Question: I need to create a bubble plot similar to this one:

I used 'ggplot2' to create a one-sided bubble plot using code from <URL>.
This created the y axis and the x axis on the right side, but I need to have the x axis on both sides. Any suggestions?
This my code:
'''
grid <- read.csv("data.csv", sep=",")
grid$Variability <- as.character(grid$Variability)
grid$Variability <- factor(grid$Variability, levels=unique(grid$Variability))
grid$Research <- as.character(grid$Research)
grid$Research <- factor(grid$Research, levels=unique(grid$Research))
grid$Contribution <- as.character(grid$Contribution)
grid$Contribution <- factor(grid$Contribution, levels=unique(grid$Contribution))
library(ggplot2)
ggplot(grid, aes(Research, Variability))+
geom_point(aes(size=sqrt(grid$CountResearch*2 /pi)*7.5), shape=21, fill="white")+
geom_text(aes(label=CountResearch),size=4,hjust=0.5,vjust=0.5)+
scale_size_identity()+
theme(panel.grid.major=element_line(linetype=2, color="black"),
axis.title.x=element_text(vjust=-0.35,hjust=1),
axis.title.y=element_text(vjust=0.35),
axis.text.x=element_text(angle=0,hjust=0.5,vjust=0.5) )
'''
Sample of data:
'''
structure(list(Variability = structure(c(1L, 1L, 1L, 1L, 1L, 2L, 2L, 2L, 2L,
2L, 3L, 3L, 3L, 3L, 3L, 4L, 4L, 4L, 4L, 4L), .Label = c("C",
"R", "D", "A"), class = "factor"),
Research = structure(c(1L, 2L, 3L, 4L, 5L, 1L, 2L, 3L, 4L,
5L, 1L, 2L, 3L, 4L, 5L, 1L, 2L, 3L, 4L, 5L), .Label = c("Op",
"Maint", "Evol", "Re", ""), class = "factor"),
CountResearch = c(5L, 21L, 12L, 3L, NA, 1L, 1L, 6L, NA, NA,
NA, 16L, 27L, 30L, NA, 22L, 4L, 18L, 4L, NA), Contribution = structure(c(1L,
2L, 3L, 4L, 5L, 1L, 2L, 3L, 4L, 5L, 1L, 2L, 3L, 4L, 5L, 1L,
2L, 3L, 4L, 5L), .Label = c("Struct", "Log", "Func",
"Synt", "Behav"), class = "factor"), CountContribution = c(12L,
27L, 5L, 25L, 13L, 0L, 8L, 1L, 1L, 3L, 59L, 37L, 8L, 71L,
2L, 22L, 5L, 0L, 23L, 22L)), .Names = c("Level", "Research",
"CountResearch", "Contribution", "CountContribution"), row.names = c(NA,
-20L
), class = "data.frame")
'''
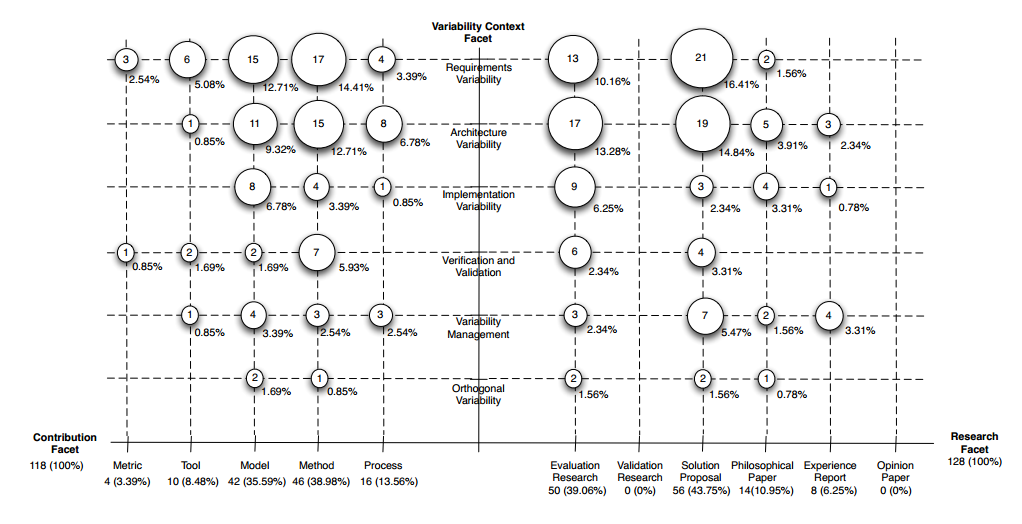
Answer: It probably makes more sense to convert the dataframe to long format & place all the variables meant for the x-axis into the same column. Thereafter, you can plot everything in ggplot in one shot, using facet to distinguish between Contribution & Research:
'''
library(dplyr)
grid2 <- rbind(grid %>%
select(Variability, Research, CountResearch) %>%
rename(type = Research, count = CountResearch) %>%
mutate(facet = "Research") %>%
na.omit(),
grid %>%
select(Variability, Contribution, CountContribution) %>%
rename(type = Contribution, count = CountContribution) %>%
mutate(facet = "Contribution"))
ggplot(grid2,
aes(x = type, y = Variability,
size = count, label = count)) +
geom_point(shape = 21, fill = "white") +
geom_text(size = 3) +
scale_size(range = c(5, 20), guide = F) +
facet_grid(~facet, scales = "free_x") +
theme(panel.grid.major = element_line(linetype = 2, color = "black"))
'''
<URL>
(Note: I tweaked the size ranges based on what looked reasonable for my image size. Your resolution may differ.)